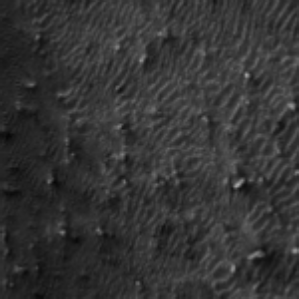
Label: frost